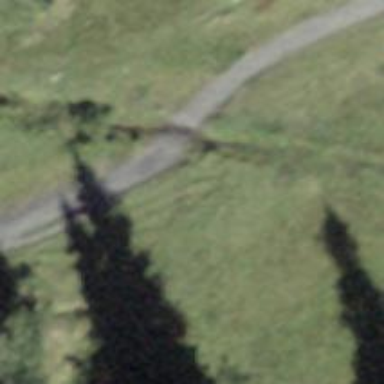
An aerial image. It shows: Path on the ground.